Question: I am trying to use this jquery <URL> with knockout.js. I have written custom banding handler to bind colorpicker input control with my viewModel color value.
Here is the Binding Handler code:
'''
ko.bindingHandlers.colorPicker = {
init: function (element, valueAccessor, allBindingsAccessor) {
//initialize datepicker with some optional options
var options = allBindingsAccessor().colorPickerOptions || {};
$(element).colorPicker(options);
//handle the field changing
ko.utils.registerEventHandler(element, "change", function () {
var observable = valueAccessor();
observable($(element).colorPicker("value"));
});
//handle disposal (if KO removes by the template binding)
ko.utils.domNodeDisposal.addDisposeCallback(element, function () {
$(element).colorPicker("destroy");
});
},
update: function (element, valueAccessor) {
var value = ko.utils.unwrapObservable(valueAccessor());
$(element).colorPicker("value", value);
}
'''
and HTML :
'''
<input type="text" data-bind="colorPicker: newEvent().color, colorPickerOptions: { value:newEvent().color }"/>
'''
Problem is that when I change the color it creates the multiple divs each time when I change the color as shown in image.

Can anyone please identiy whats the problem in my code??
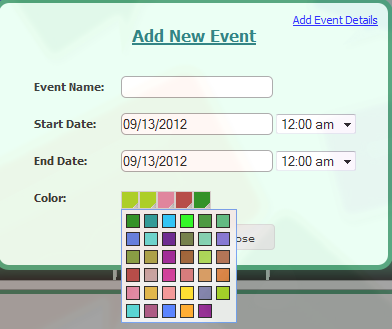
Answer: Here is the updated code for jQuery ColorPicker binding handler (to used with knockout.js libraray).
'''
ko.bindingHandlers.jqColorPicker = {
init: function (element, valueAccessor, allBindingsAccessor) {
// set default value
var value = ko.utils.unwrapObservable(valueAccessor());
$(element).val(value);
//initialize datepicker with some optional options
var options = allBindingsAccessor().colorPickerOptions || {};
$(element).colorPicker(options);
//handle the field changing
ko.utils.registerEventHandler(element, "change", function () {
var observable = valueAccessor();
observable($(element).val());
});
//handle disposal (if KO removes by the template binding)
ko.utils.domNodeDisposal.addDisposeCallback(element, function () {
$(element).colorPicker("destroy");
});
},
update: function (element, valueAccessor, allBindingsAccessor) {
var value = ko.utils.unwrapObservable(valueAccessor());
$(element).val(value);
$(element).change();
}
};
'''